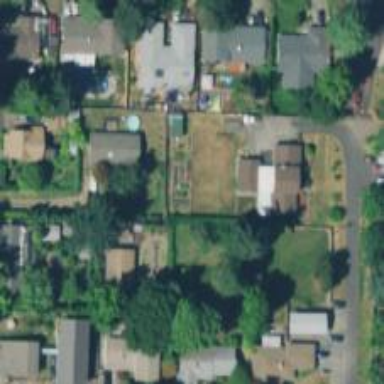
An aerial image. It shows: Residential area composed of single-family homes.